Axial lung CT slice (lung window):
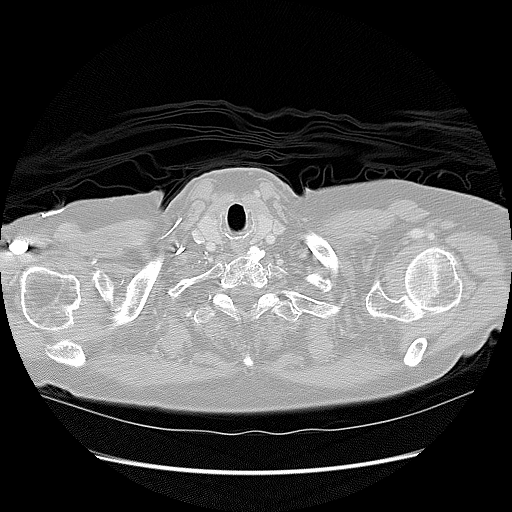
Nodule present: no